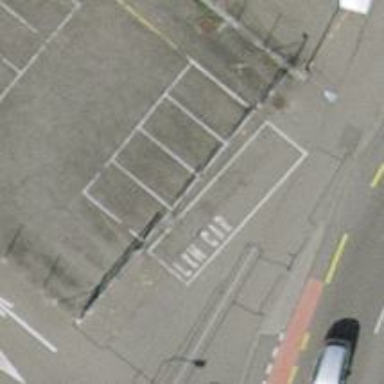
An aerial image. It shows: On-street parking available for heavy goods vehicles (HGV) at the parking area.